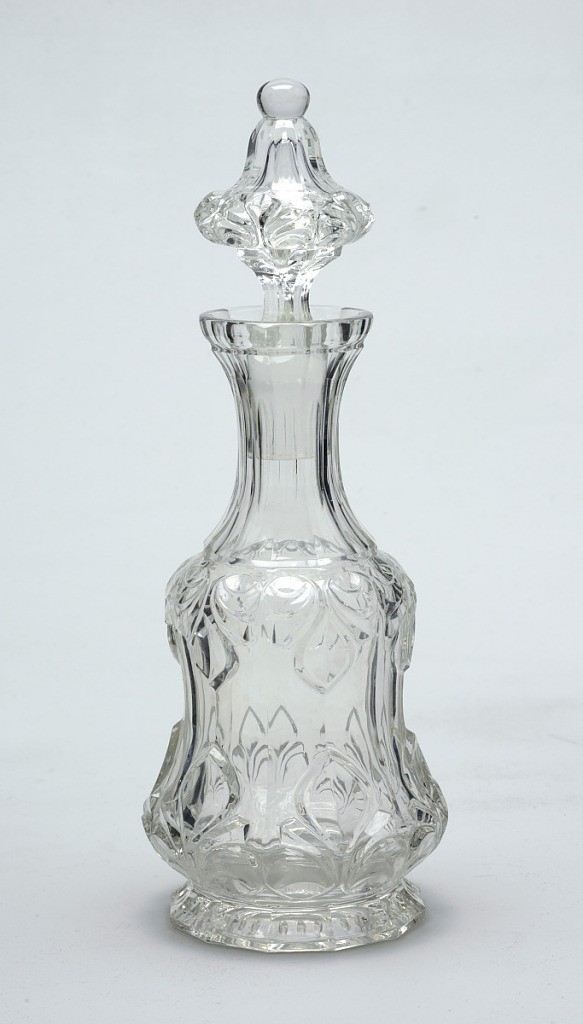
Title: No. 100
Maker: Ludwig Lobmeyr, Austrian, 1829 - 1917
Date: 1864
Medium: Mouth-blown crystal, cut and polished
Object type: Wine decanter with stopper
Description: Mouth-blown crystal, richly cut and polished with facets and leaf ornamentation.